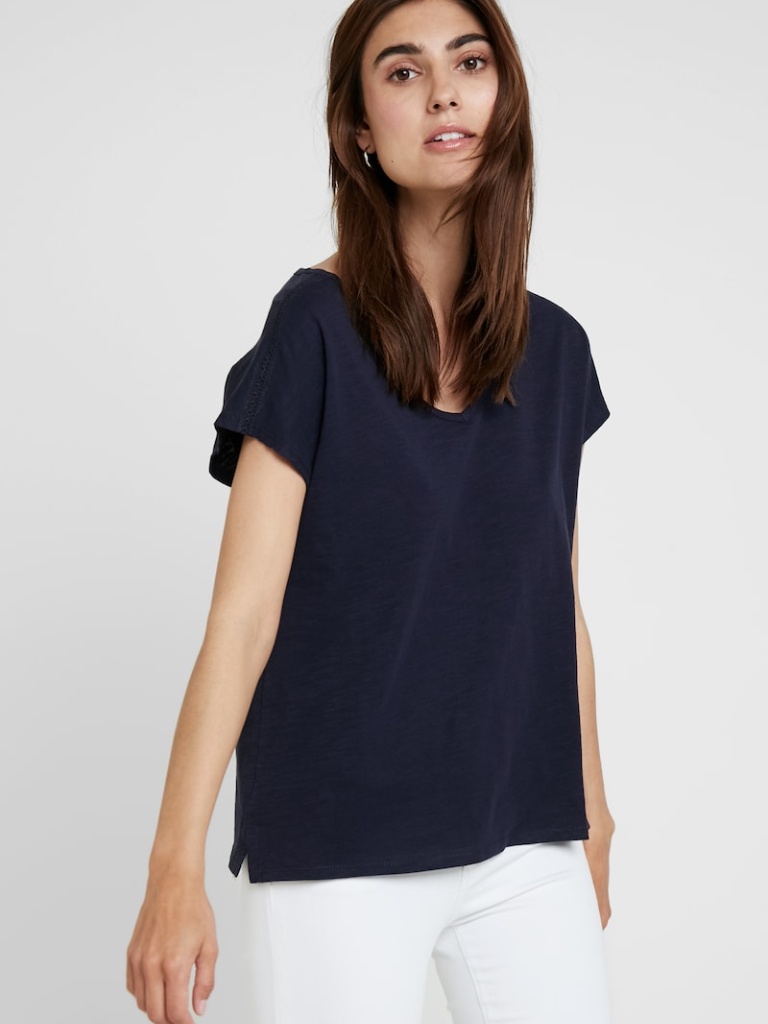
cotton relaxed short sleeve hip length Untucked v-neck t-shirt